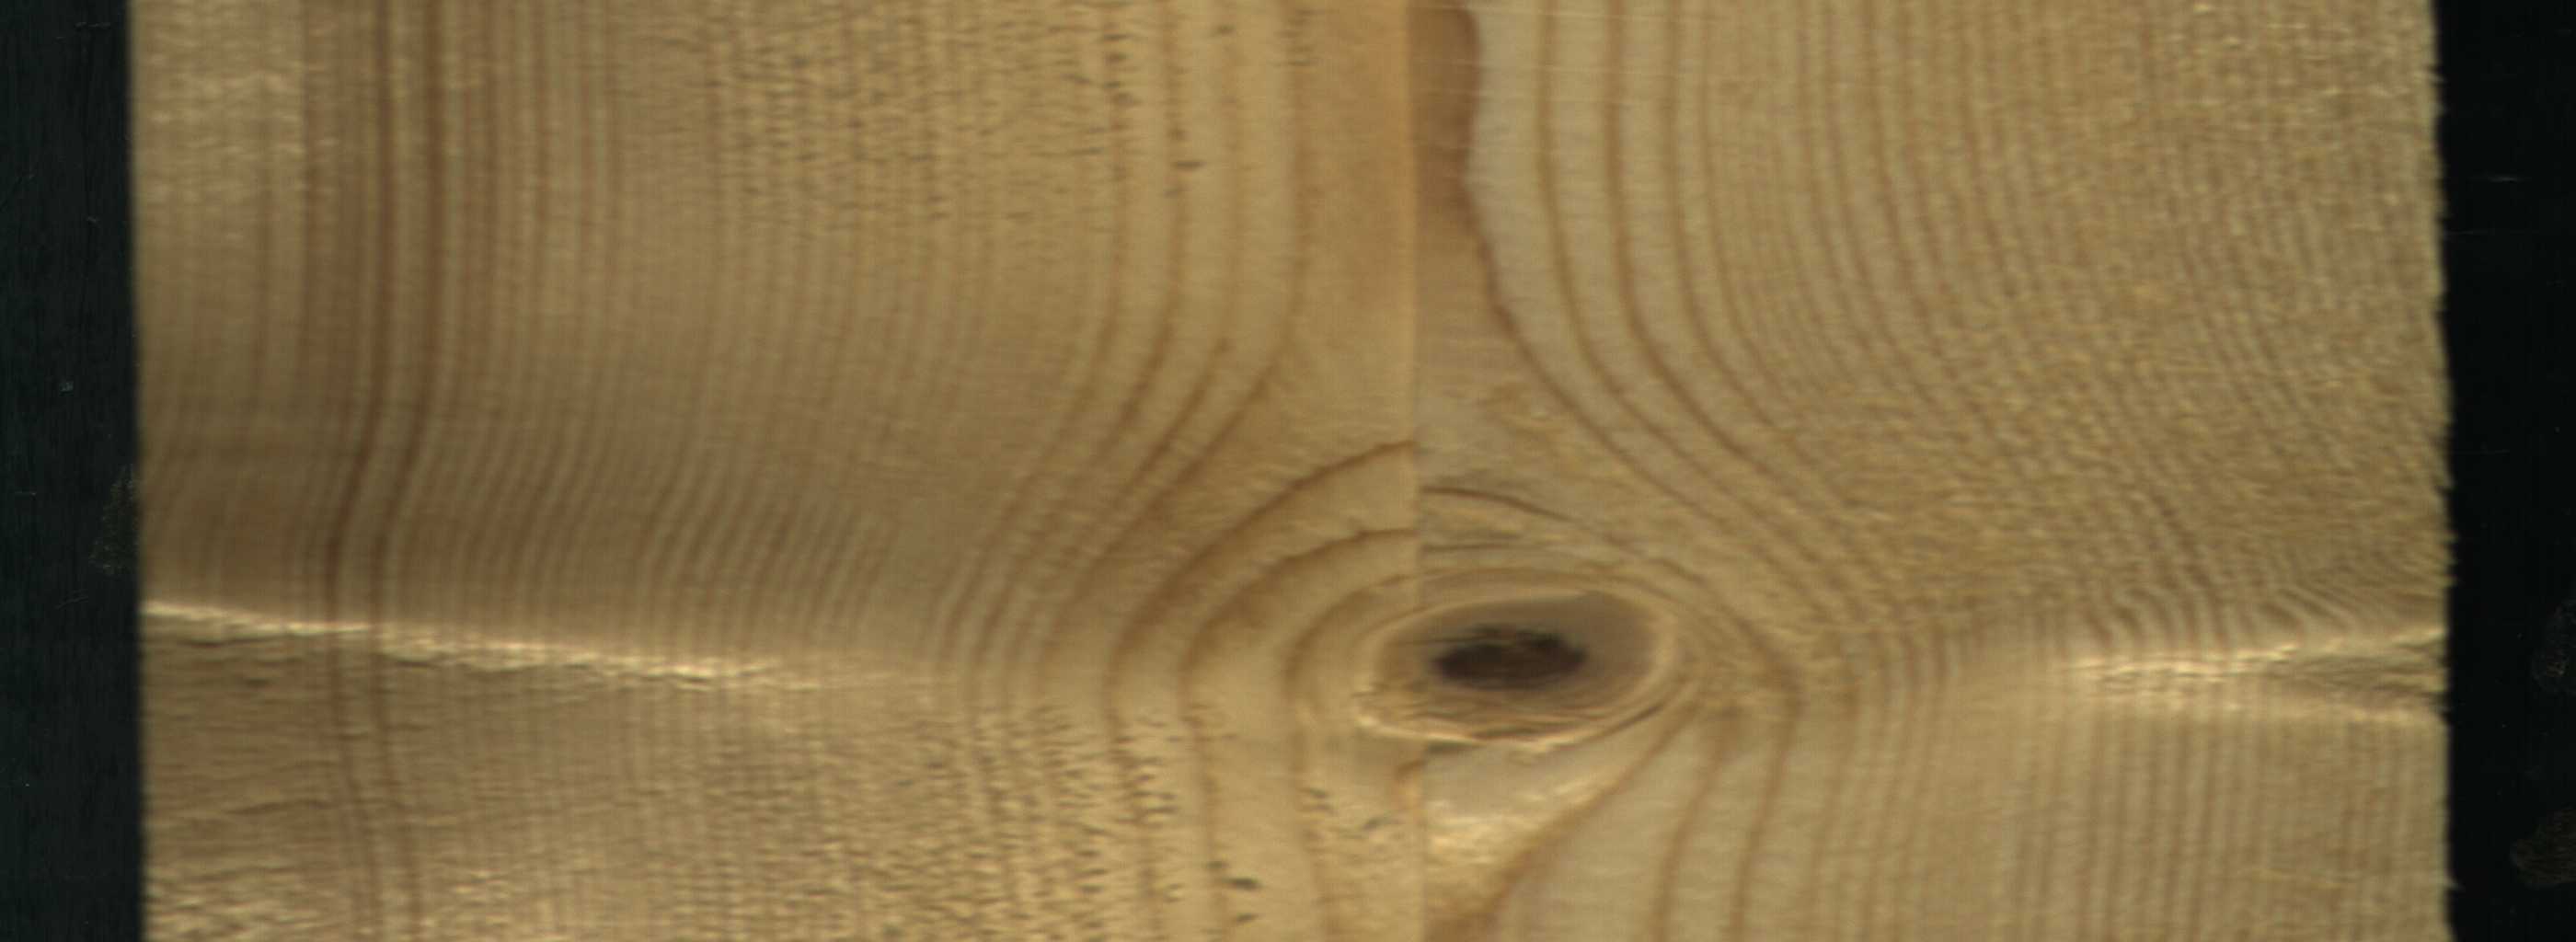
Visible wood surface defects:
Dead_Knot